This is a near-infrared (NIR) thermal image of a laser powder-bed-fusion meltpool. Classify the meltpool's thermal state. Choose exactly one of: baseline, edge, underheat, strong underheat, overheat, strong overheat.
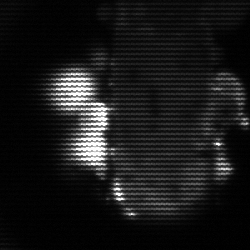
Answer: strong underheat